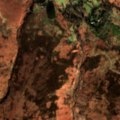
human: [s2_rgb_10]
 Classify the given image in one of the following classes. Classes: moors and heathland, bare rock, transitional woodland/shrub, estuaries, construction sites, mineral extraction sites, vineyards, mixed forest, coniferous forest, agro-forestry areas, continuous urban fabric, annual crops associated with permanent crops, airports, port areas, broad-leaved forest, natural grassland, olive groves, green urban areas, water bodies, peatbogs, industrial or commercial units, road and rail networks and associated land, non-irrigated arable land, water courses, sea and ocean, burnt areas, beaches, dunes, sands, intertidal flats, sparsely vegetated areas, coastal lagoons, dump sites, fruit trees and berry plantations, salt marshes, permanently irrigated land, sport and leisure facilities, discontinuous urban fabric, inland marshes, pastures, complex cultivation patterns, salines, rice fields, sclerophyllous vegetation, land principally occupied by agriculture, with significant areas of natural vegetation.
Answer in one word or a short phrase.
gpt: land principally occupied by agriculture, with significant areas of natural vegetation, moors and heathland, peatbogs